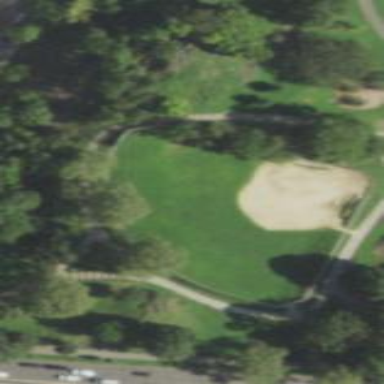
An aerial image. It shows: Baseball pitch for leisure land activities.